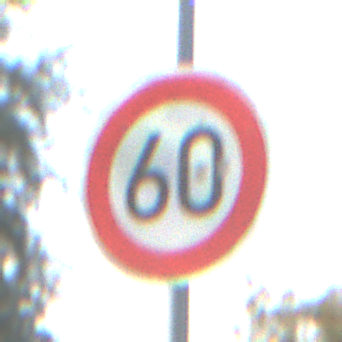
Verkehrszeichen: Geschwindigkeit60
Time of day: MorningAfternoon
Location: Outdoor (Suburban)
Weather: PartlyCloudy
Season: NotSpecified
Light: Natural